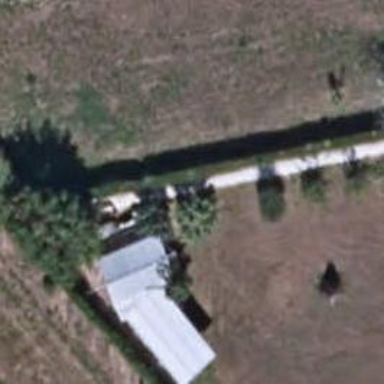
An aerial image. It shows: Shed.